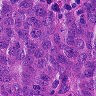
Metastatic tissue present: yes